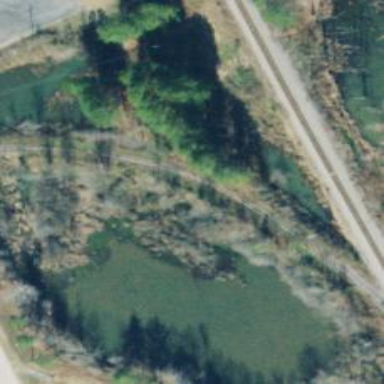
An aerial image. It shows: Abandoned spur railway.